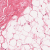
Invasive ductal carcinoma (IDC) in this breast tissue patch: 0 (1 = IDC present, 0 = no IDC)